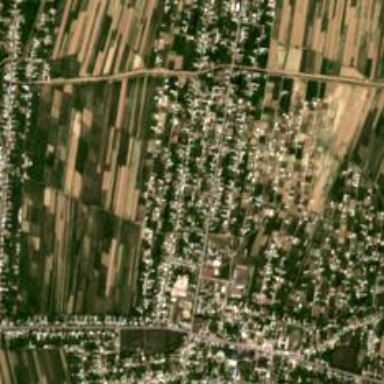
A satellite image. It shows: Village area.